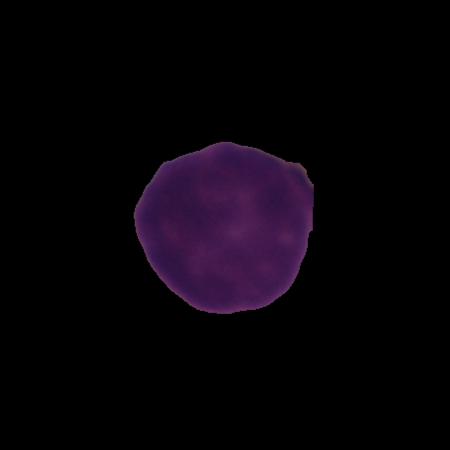
Label: healthy